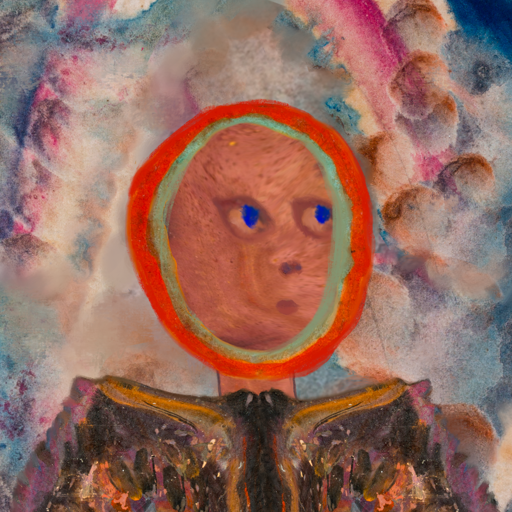
Background: Rupkatha, Head And Neck Side: Mother_And_Son_Mother, Face Side: Mother_And_Son_Mother, Bust: Gypsy_Queen, Hair Side: Sisters, Head Accessory: Blank, Second Necklace: Blank, Necklace: Blank, Baby: Blank